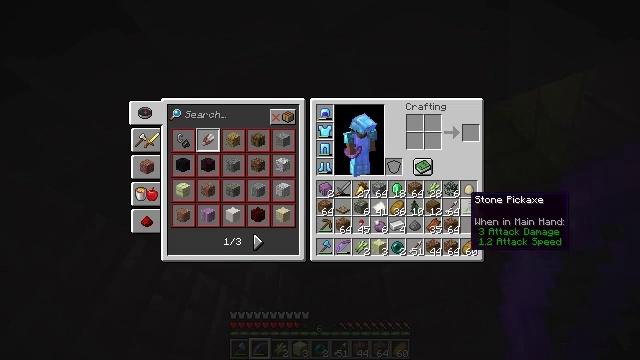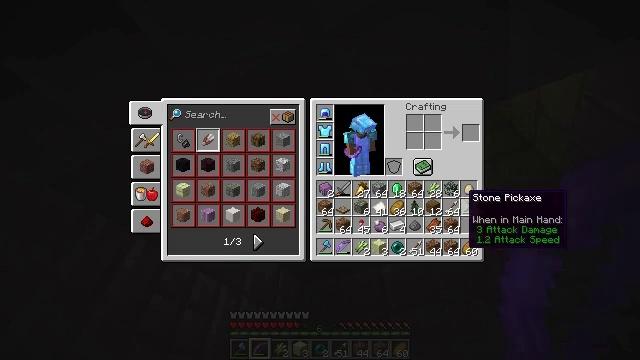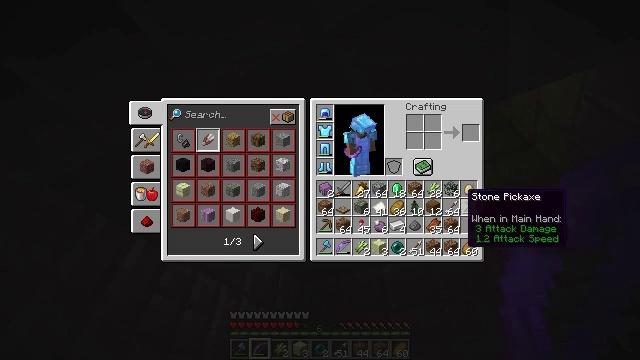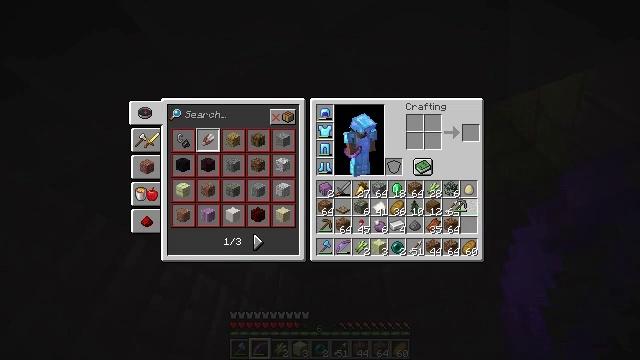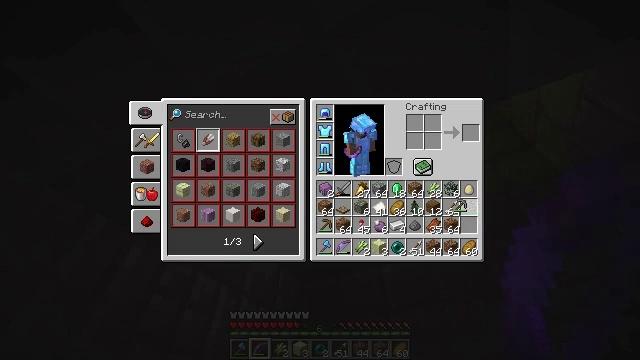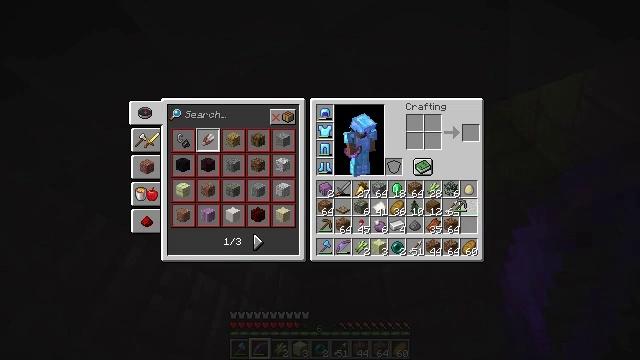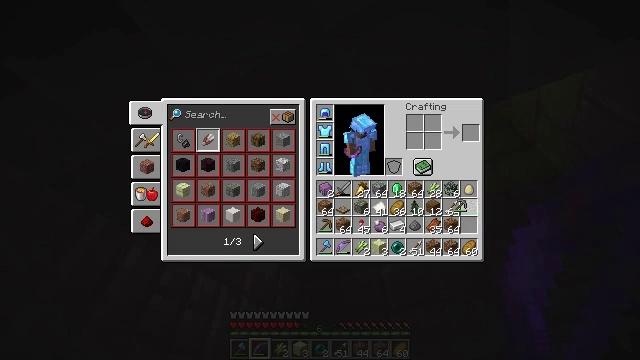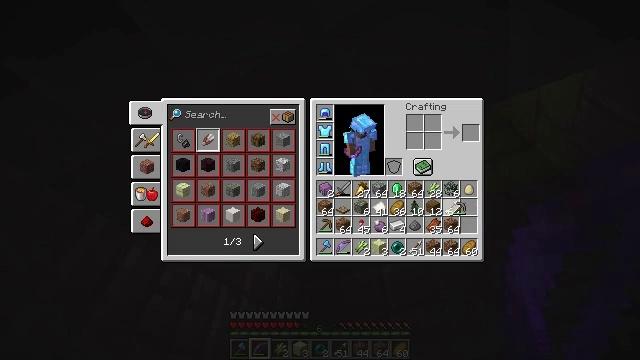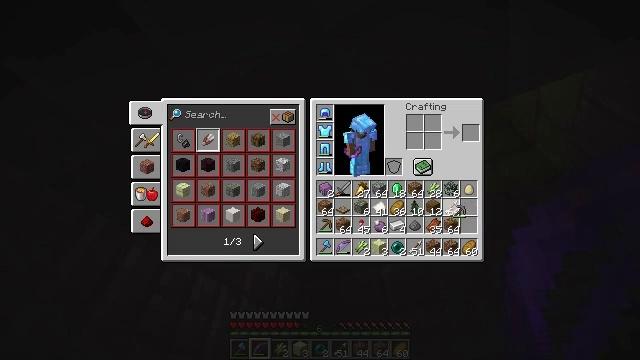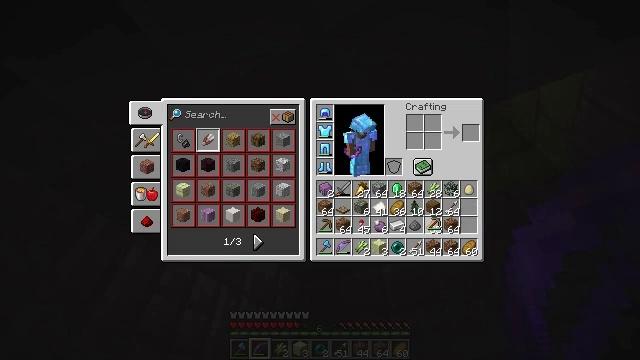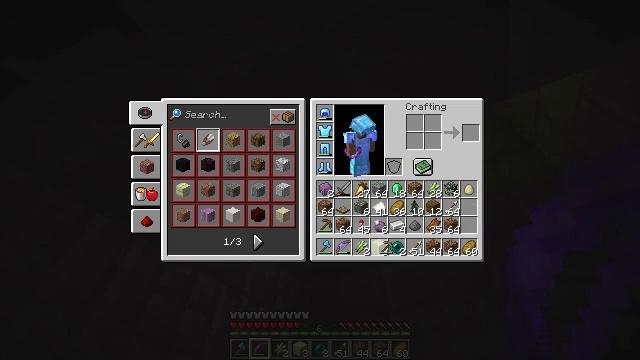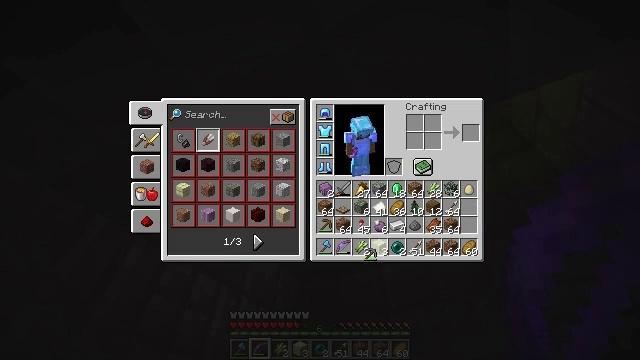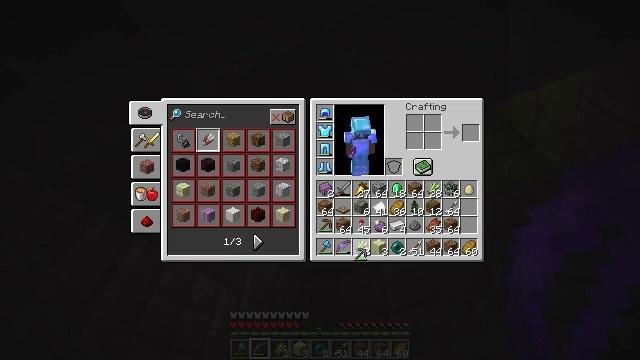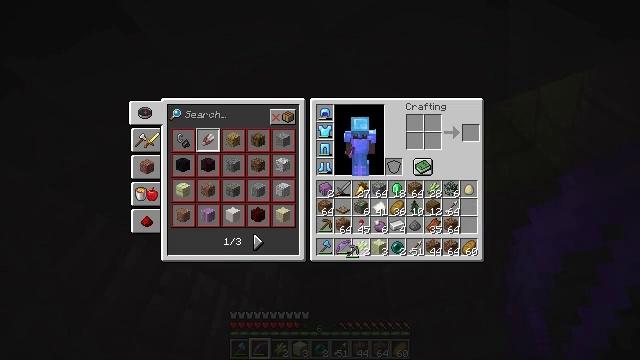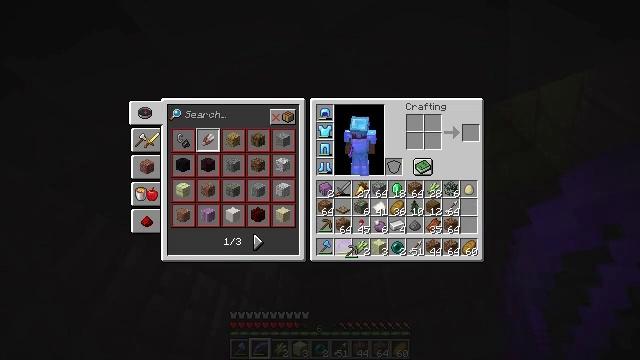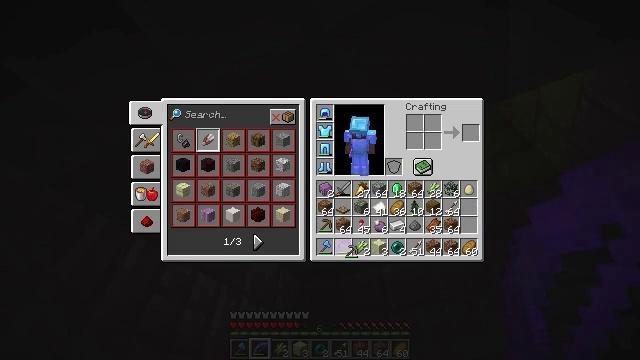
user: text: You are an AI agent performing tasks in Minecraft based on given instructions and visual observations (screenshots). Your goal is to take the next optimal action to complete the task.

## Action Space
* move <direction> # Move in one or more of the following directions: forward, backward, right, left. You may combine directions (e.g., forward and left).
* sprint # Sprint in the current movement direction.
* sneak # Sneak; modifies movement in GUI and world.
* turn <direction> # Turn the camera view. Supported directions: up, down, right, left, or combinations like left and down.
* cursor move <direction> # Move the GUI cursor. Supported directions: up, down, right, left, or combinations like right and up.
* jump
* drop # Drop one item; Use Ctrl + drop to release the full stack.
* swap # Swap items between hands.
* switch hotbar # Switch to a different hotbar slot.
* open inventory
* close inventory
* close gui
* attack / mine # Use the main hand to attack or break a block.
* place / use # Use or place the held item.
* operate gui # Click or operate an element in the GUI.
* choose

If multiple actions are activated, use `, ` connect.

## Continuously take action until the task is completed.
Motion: motion action
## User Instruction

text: Mine the purpur slab in the End city.
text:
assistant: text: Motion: no_op
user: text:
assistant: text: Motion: no_op
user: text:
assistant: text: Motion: operate gui
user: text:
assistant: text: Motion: operate gui
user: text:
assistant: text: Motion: no_op
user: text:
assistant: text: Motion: no_op
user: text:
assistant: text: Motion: no_op
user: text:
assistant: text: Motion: no_op
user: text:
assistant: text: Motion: cursor move left and down
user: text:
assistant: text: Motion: cursor move left and down
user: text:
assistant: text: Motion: cursor move left and down
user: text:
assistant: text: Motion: cursor move left
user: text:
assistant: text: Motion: cursor move left
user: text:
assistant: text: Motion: no_op
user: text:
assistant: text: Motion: no_op
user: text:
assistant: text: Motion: operate gui
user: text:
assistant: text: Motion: operate gui
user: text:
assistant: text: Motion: no_op
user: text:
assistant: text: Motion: no_op
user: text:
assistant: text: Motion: no_op
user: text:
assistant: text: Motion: no_op
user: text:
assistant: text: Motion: no_op
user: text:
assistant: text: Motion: no_op
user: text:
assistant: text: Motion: no_op
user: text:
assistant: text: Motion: no_op
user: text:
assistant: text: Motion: no_op
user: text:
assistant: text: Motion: operate gui
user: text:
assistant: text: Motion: operate gui
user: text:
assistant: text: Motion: operate gui
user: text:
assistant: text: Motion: no_op